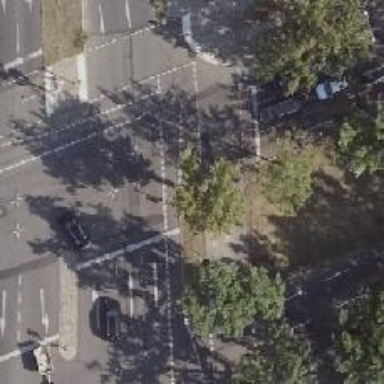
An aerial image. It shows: Secondary road with asphalt surface and cycle track on the right side.